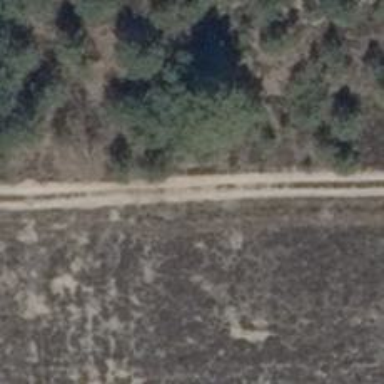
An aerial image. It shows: Dirt track road with grade3 tracktype.